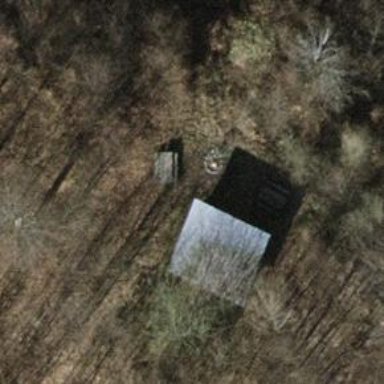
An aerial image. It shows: Picnic shelter designed for outdoor gatherings.